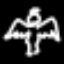
Label: angel